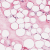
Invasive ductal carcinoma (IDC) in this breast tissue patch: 0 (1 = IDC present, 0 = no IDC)